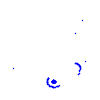
Particle: electron